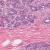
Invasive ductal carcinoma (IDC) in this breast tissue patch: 0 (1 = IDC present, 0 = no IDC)